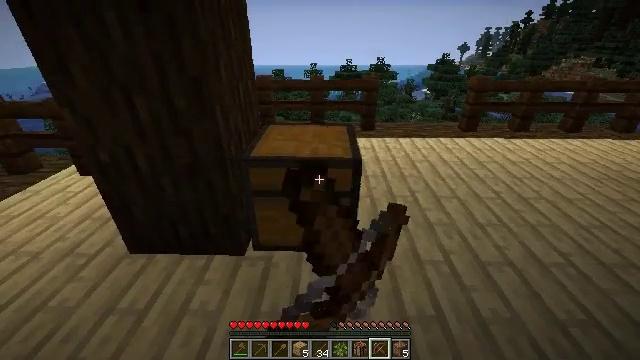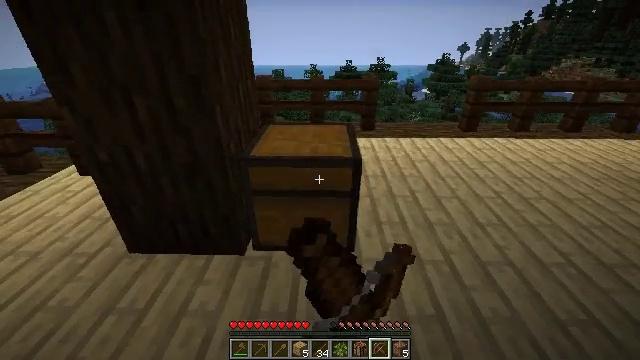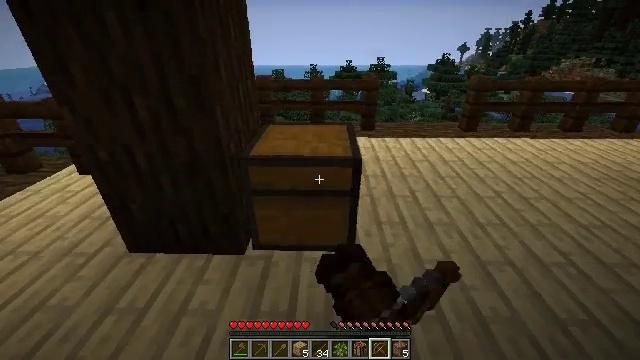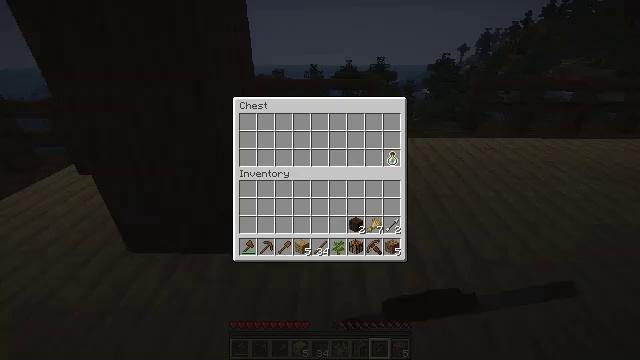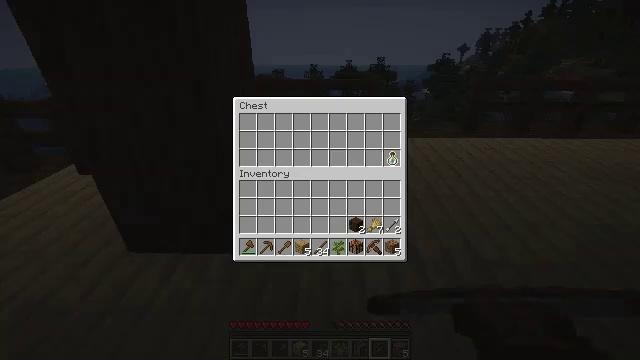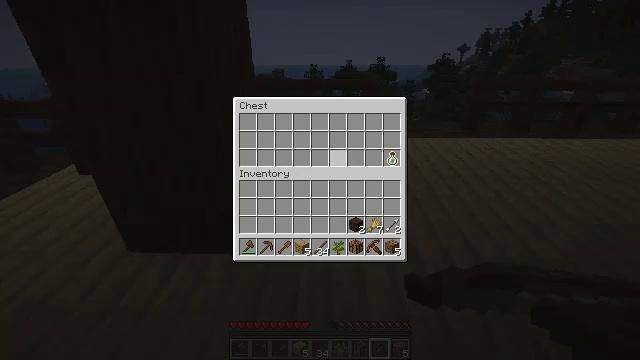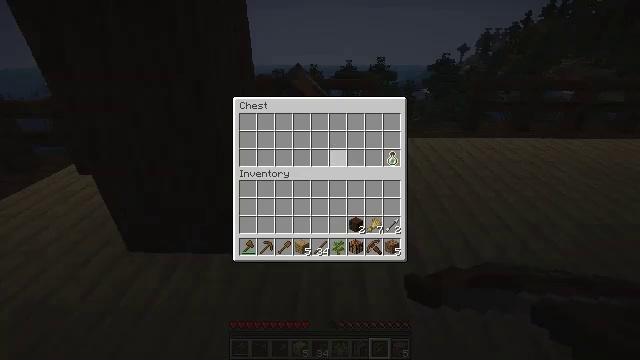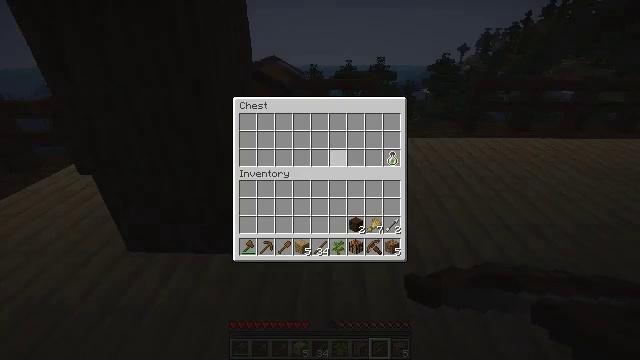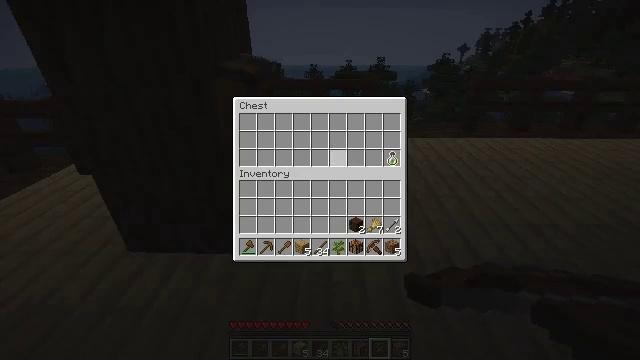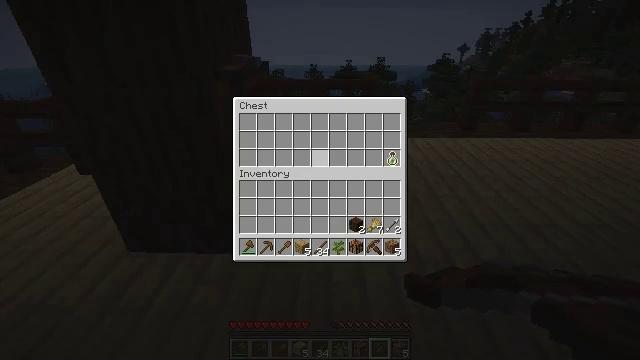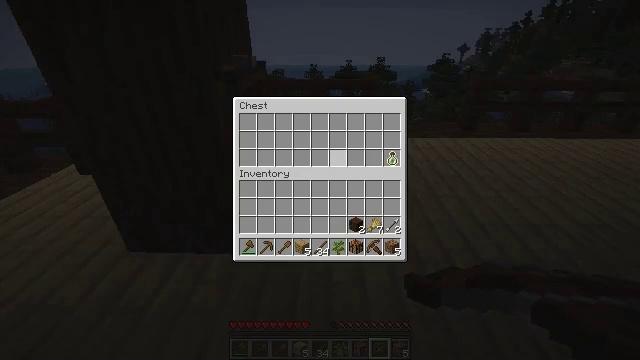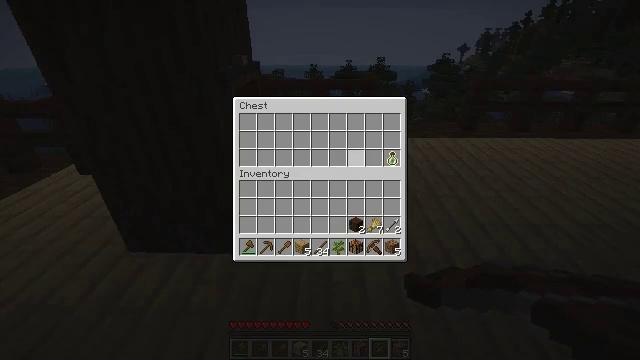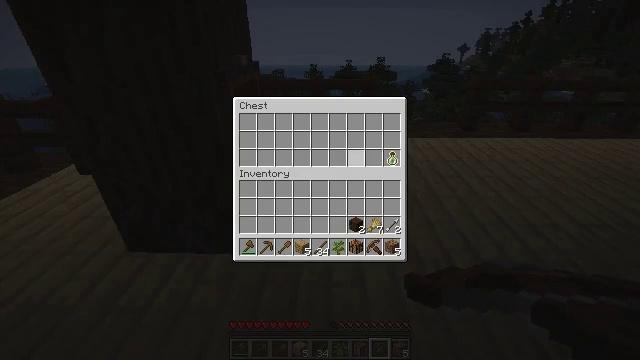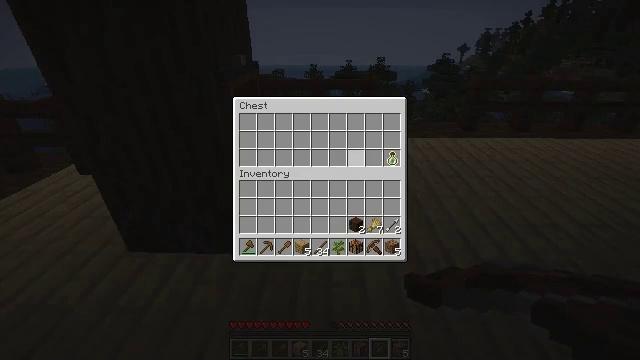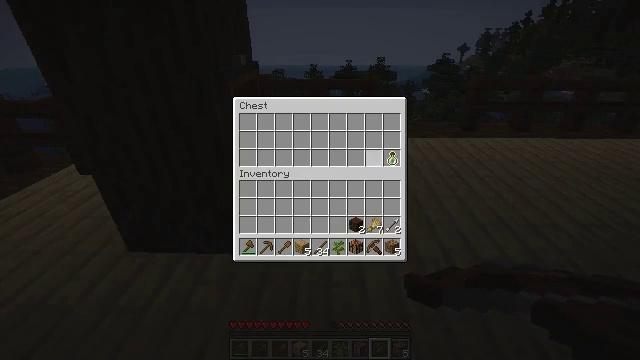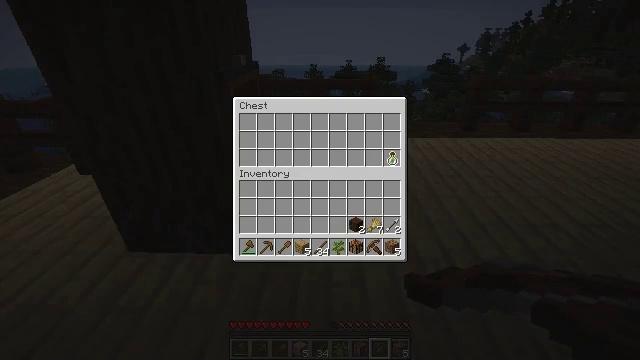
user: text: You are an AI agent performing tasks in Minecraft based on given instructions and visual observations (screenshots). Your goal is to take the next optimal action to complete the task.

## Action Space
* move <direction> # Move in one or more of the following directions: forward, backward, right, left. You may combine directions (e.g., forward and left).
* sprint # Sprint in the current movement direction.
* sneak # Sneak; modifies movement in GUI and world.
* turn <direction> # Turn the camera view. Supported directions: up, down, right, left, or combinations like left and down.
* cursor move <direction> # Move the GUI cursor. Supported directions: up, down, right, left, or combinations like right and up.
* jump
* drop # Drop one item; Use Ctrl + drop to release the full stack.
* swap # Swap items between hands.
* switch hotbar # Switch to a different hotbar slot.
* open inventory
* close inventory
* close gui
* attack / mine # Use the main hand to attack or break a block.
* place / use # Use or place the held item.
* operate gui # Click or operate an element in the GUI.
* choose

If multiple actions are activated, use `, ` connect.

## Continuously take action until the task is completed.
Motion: motion action
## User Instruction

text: Break the grass block.
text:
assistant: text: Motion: no_op
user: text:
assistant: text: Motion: no_op
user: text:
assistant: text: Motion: cursor move up, open gui
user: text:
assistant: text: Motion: no_op
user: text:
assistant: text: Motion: no_op
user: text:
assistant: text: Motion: no_op
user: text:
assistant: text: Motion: no_op
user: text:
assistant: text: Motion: no_op
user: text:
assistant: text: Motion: no_op
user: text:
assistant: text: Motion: no_op
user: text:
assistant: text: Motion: cursor move right
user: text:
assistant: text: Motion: no_op
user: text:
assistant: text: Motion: no_op
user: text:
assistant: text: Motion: no_op
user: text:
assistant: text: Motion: cursor move down
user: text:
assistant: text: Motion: cursor move down
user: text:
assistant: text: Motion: cursor move right and down
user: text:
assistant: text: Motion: cursor move down
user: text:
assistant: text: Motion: cursor move right and down
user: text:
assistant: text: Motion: no_op
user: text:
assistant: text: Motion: no_op
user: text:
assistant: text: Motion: no_op
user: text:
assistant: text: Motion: no_op
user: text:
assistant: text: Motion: no_op
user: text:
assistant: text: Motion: no_op
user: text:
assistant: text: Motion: no_op
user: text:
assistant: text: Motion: no_op
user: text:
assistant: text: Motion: no_op
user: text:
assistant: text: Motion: no_op
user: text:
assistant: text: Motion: no_op